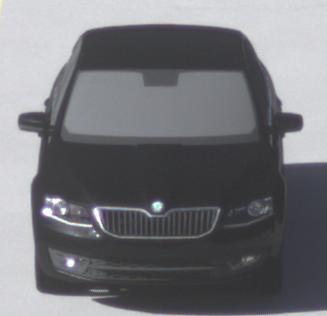
Make: Skoda
Model: Octavia 1.2 TSI
Detailed model: Octavia (III) Limousine
Model produced from: 2013/02
Model produced until: 2015/04
Doors: 5
Color: black
Road condition: dry road
Daytime: morning or afternoon
Contrast: high contrast